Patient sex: F
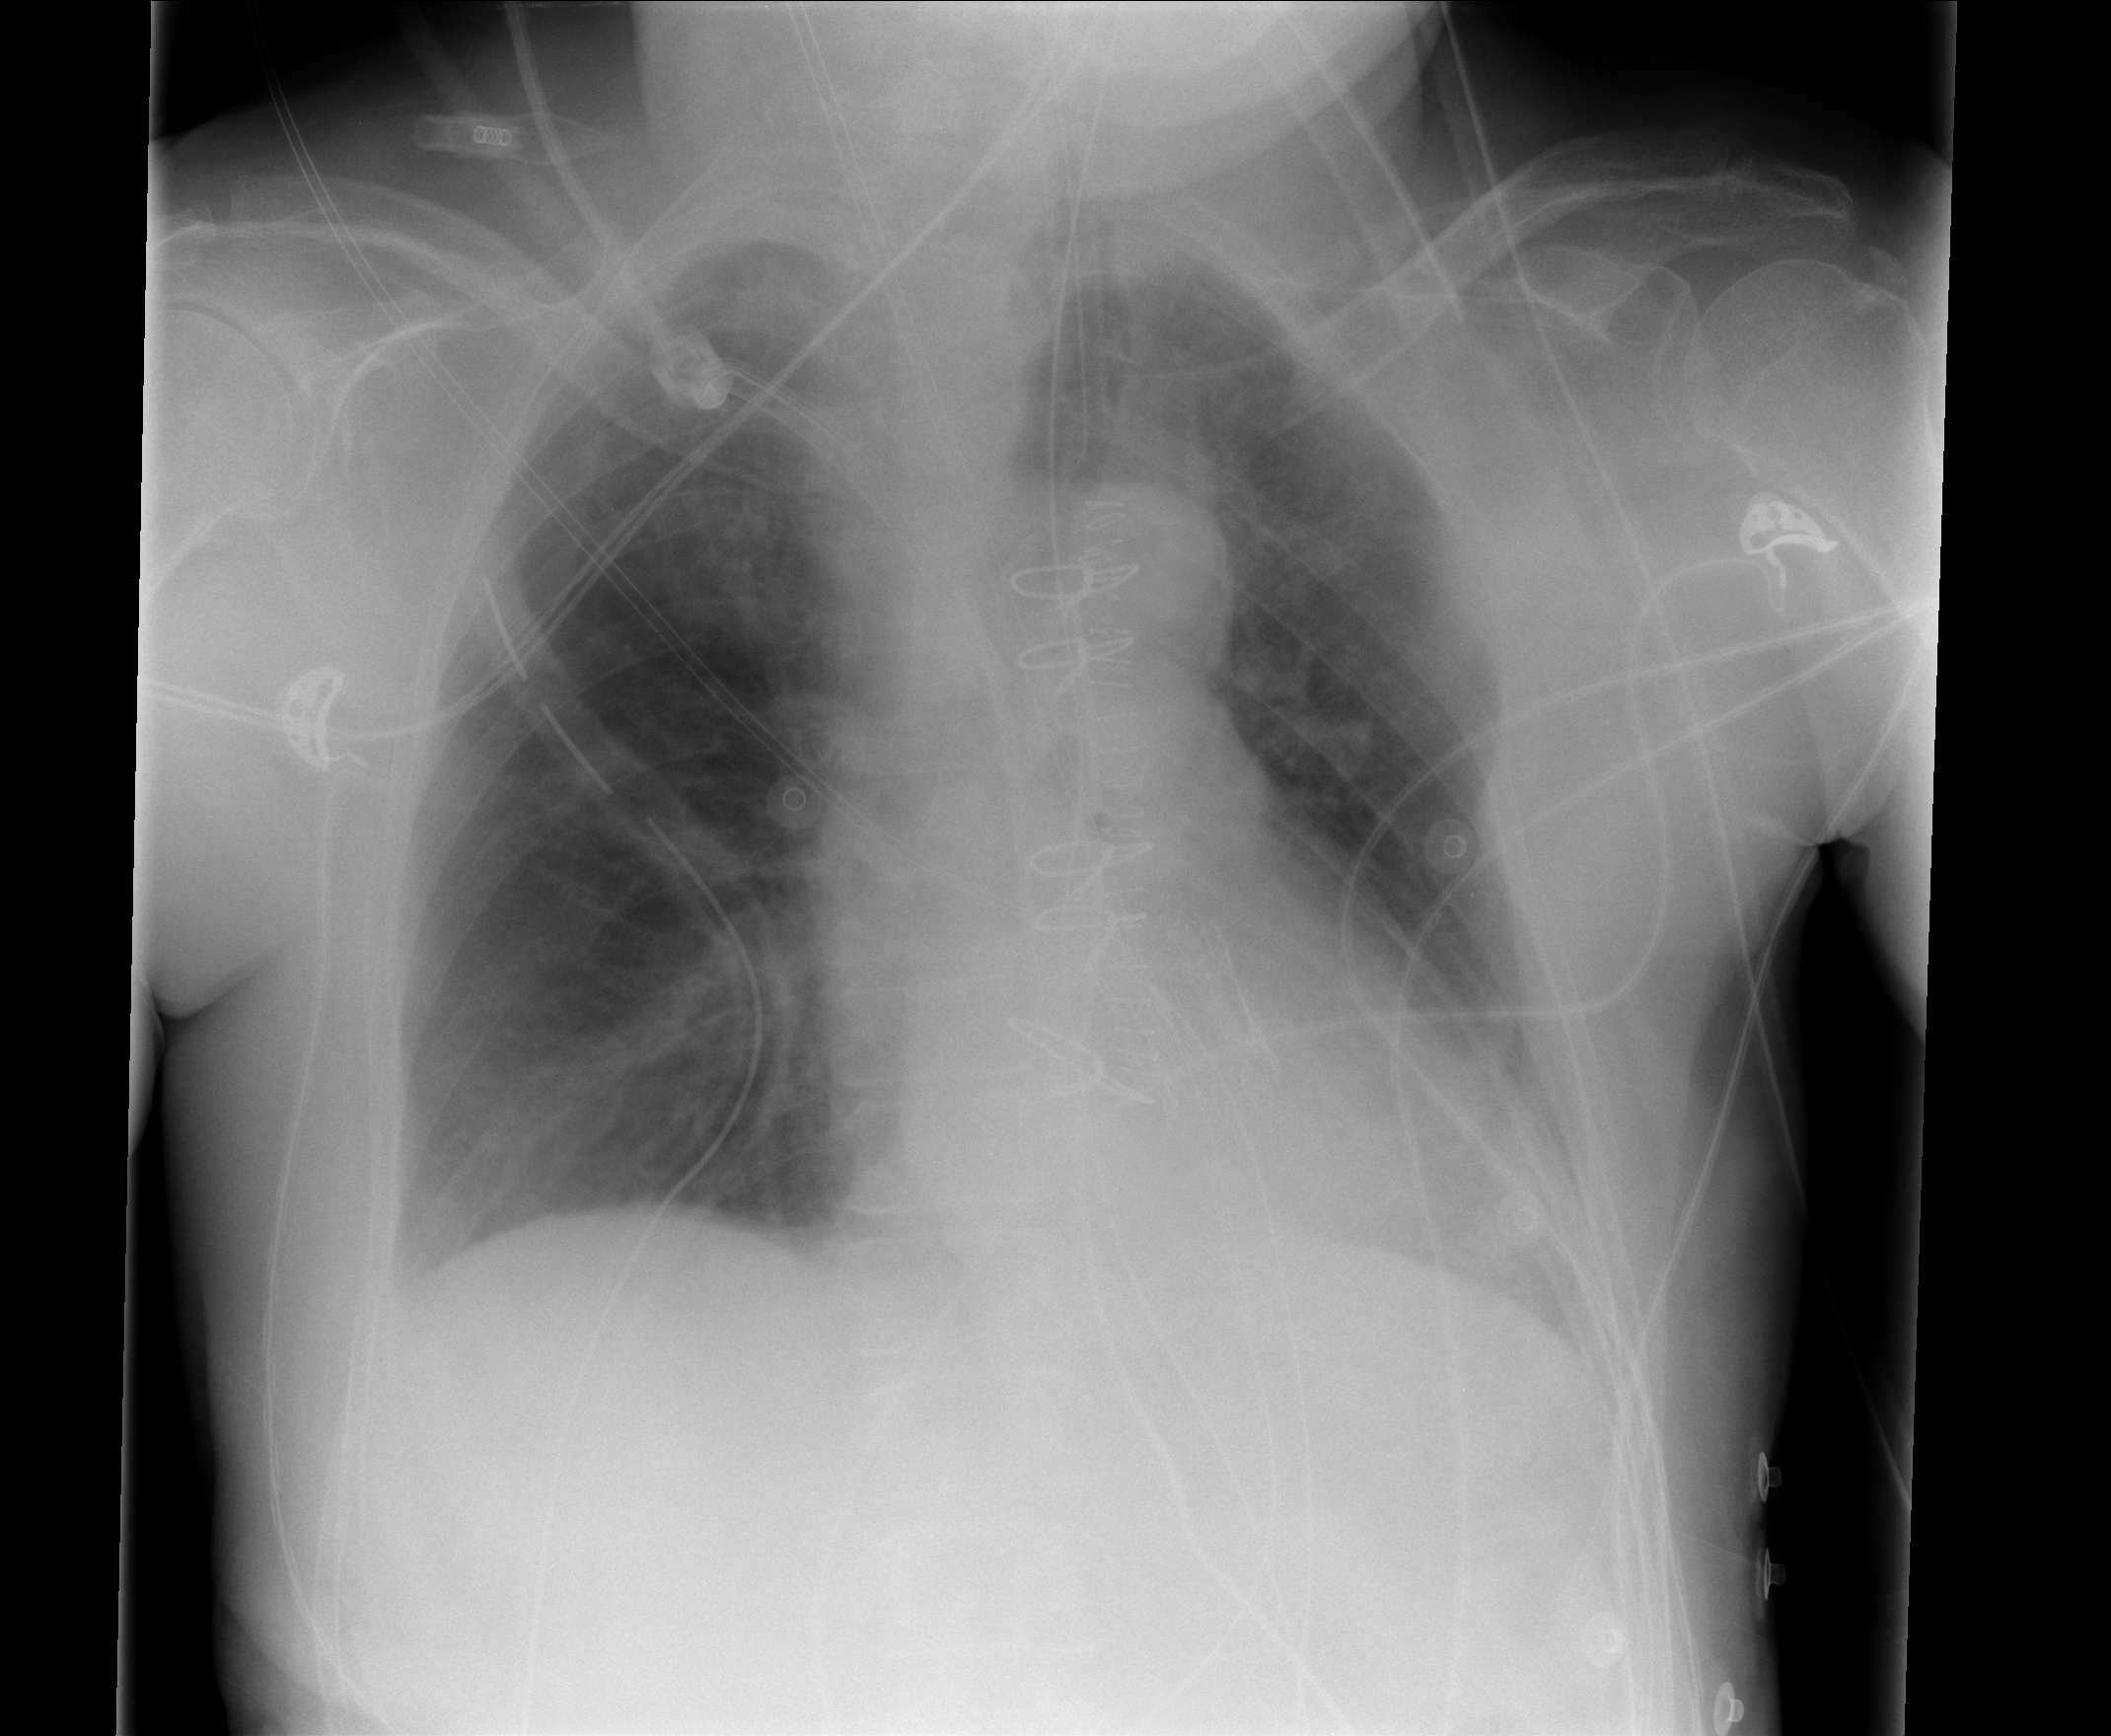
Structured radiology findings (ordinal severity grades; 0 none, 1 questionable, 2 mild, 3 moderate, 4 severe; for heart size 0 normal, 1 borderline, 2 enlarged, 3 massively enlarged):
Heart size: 0
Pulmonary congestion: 2
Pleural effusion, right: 1
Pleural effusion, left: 2
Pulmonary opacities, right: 0
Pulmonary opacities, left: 0
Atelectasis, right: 0
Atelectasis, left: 2